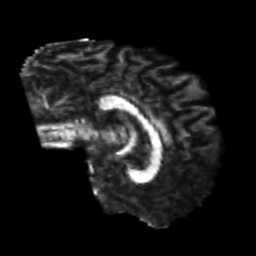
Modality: FA
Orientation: sagittal
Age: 25
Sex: male
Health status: healthy
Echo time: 0.074 s